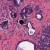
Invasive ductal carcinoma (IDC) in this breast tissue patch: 0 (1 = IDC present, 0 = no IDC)